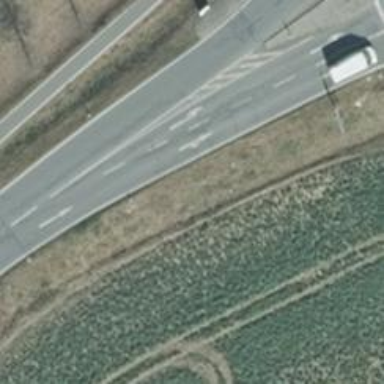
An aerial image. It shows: Tertiary road with asphalt surface.